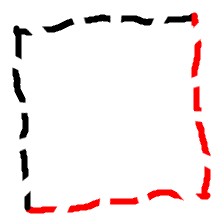
Shape: square